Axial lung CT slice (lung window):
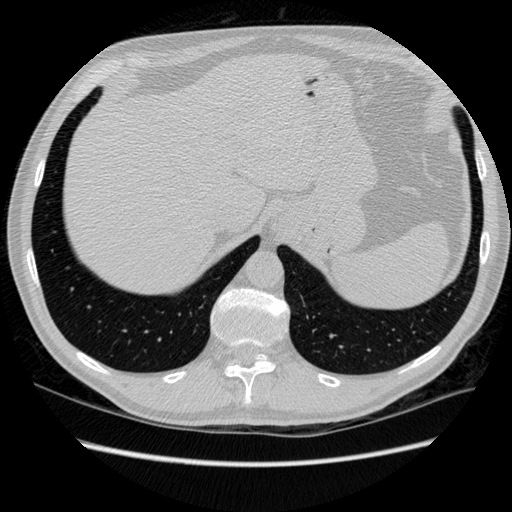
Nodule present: no